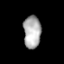
Tissue: lung
Cell type: Endothelial cells
Senescence score: 0.5509
Nuclear area (px): 555
Mean DAPI intensity: 173.941